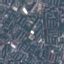
Land use / land cover: Residential